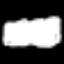
Label: squiggle